Aerial crown-view tile of a tropical tree (Barro Colorado Island, Panama), acquired 20240611:
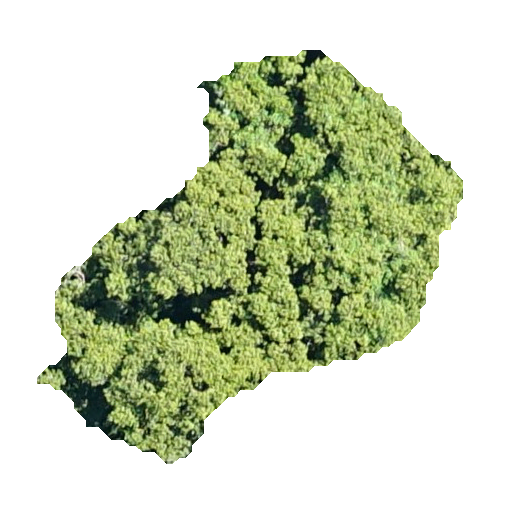
Species: Luehea seemannii
GBIF accepted scientific name: Luehea seemannii
Crown area: 152.135 m²